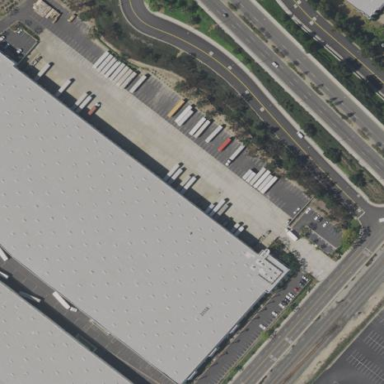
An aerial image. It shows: Warehouse building.